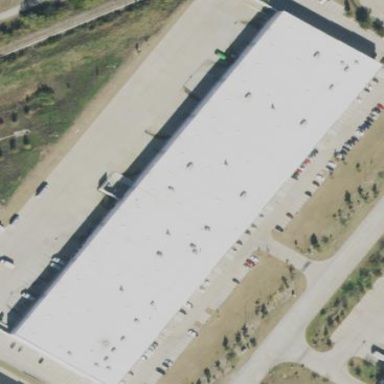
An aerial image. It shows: Warehouse building.